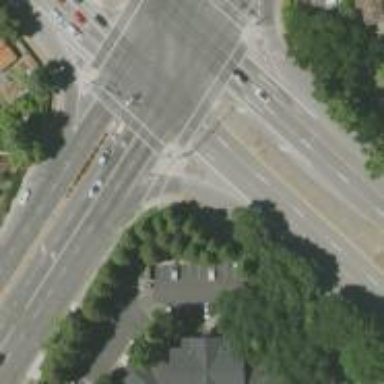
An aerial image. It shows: Crossing road.